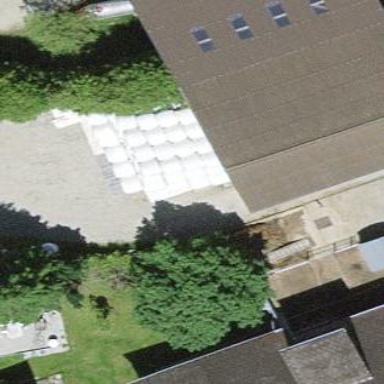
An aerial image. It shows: Shed building.